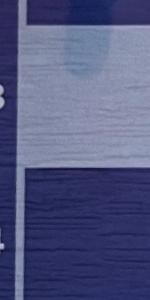
Label: Empty